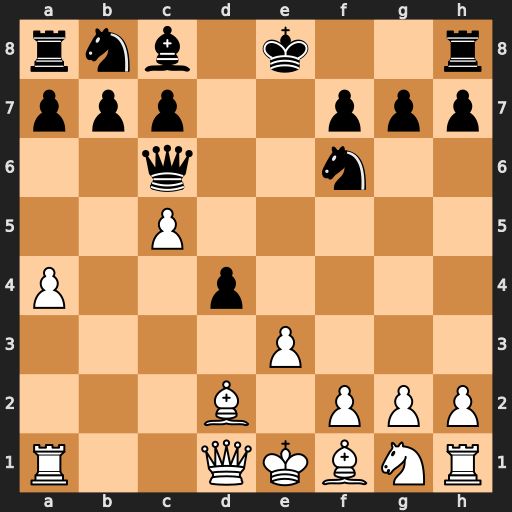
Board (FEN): rnb1k2r/ppp2ppp/2q2n2/2P5/P2p4/4P3/3B1PPP/R2QKBNR
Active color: w
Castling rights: KQkq
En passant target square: -
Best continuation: Bb5 O-O Bxc6